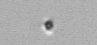
Label: nanoplankton_mix